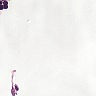
Metastatic tissue present: no